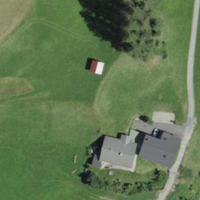
EUNIS habitat code: 26
Species observed at this site:
Rorippa palustris
Rhamnus cathartica